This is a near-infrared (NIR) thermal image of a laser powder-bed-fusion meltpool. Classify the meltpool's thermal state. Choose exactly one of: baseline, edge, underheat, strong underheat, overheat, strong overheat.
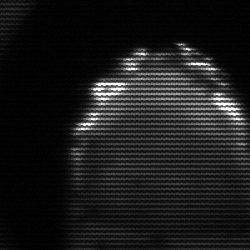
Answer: edge